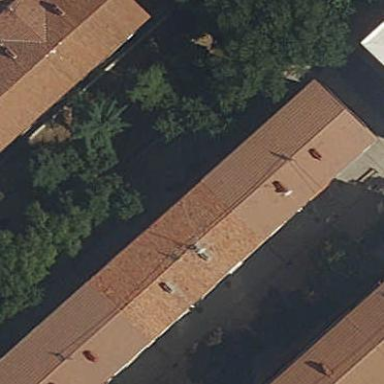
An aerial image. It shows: Hipped roof on apartment building.